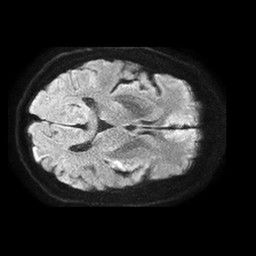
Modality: TRACE
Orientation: axial
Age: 54
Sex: male
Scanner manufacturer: philips
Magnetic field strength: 1.5 T
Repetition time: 4.6 s
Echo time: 0.08631 s